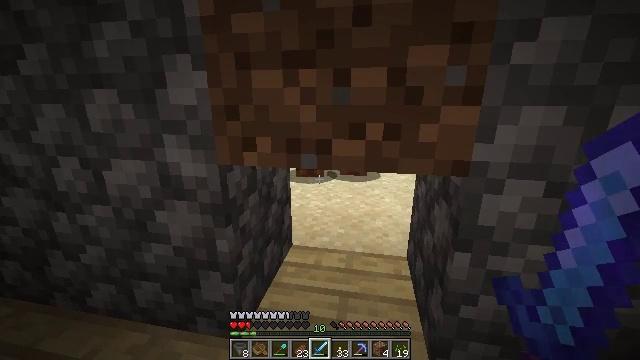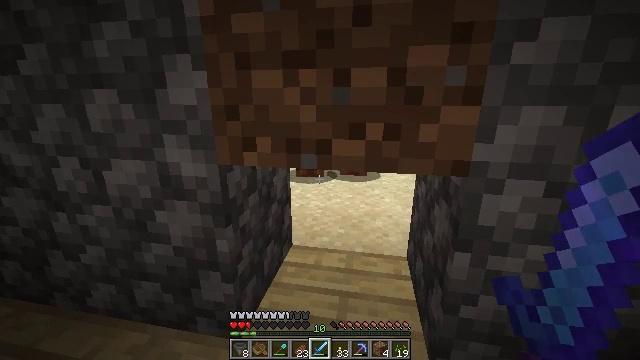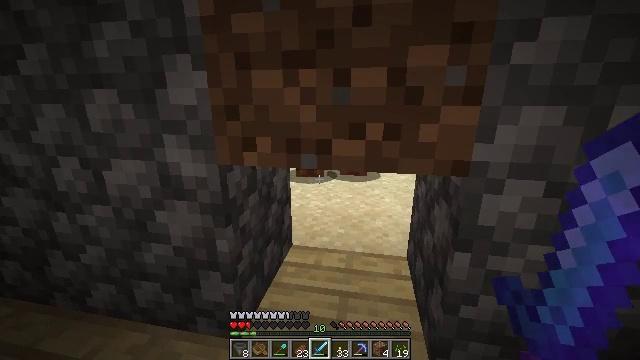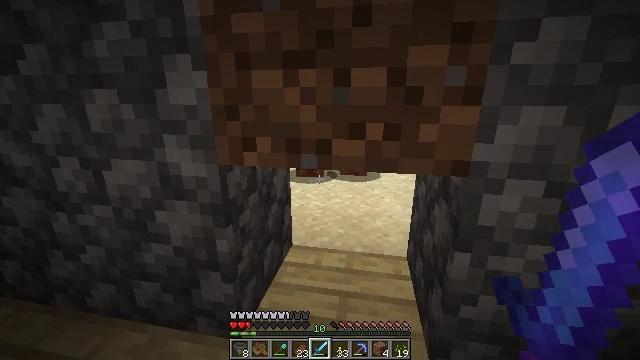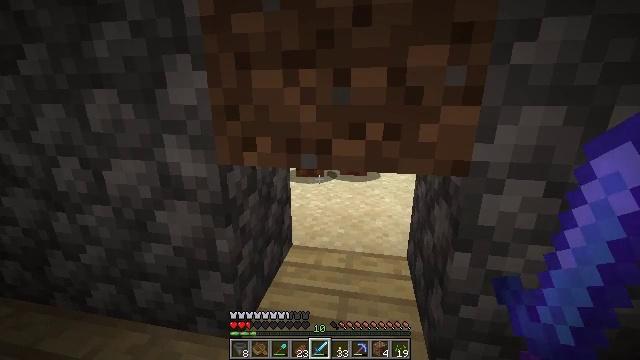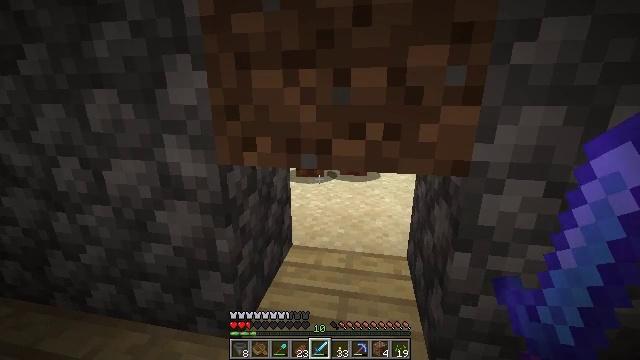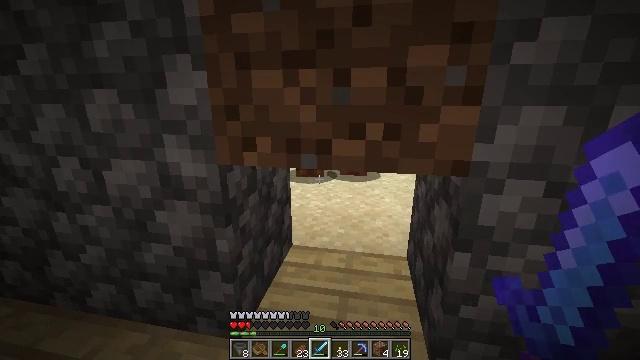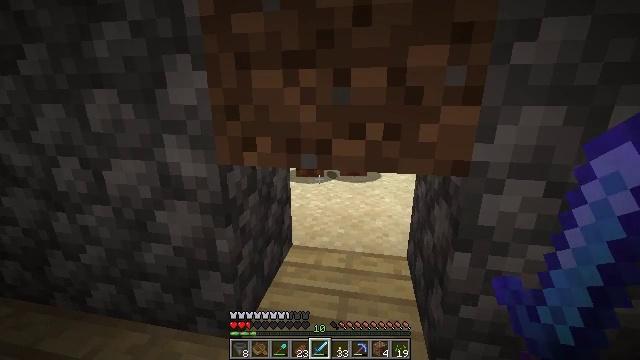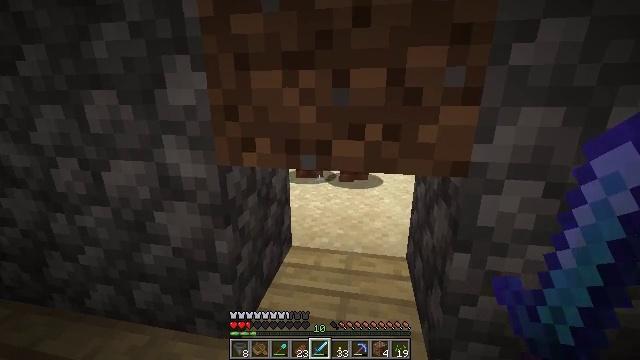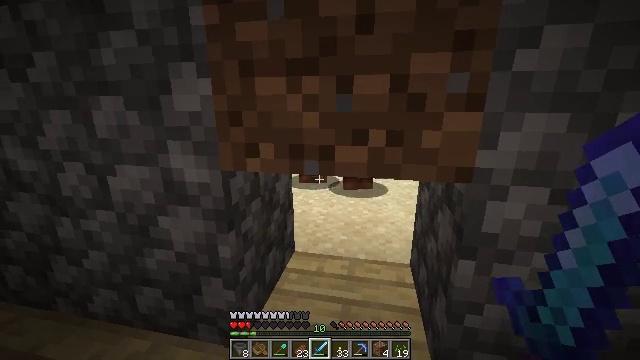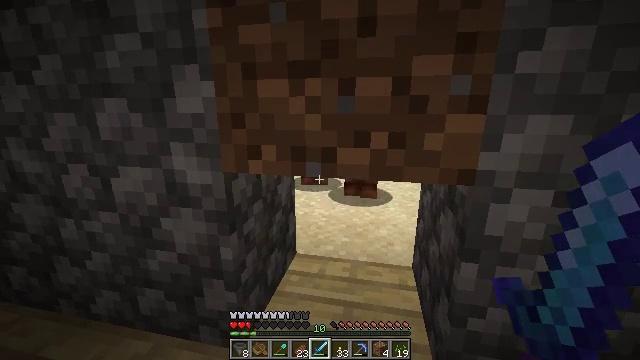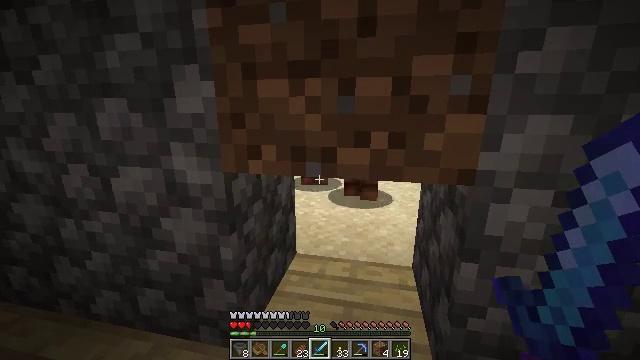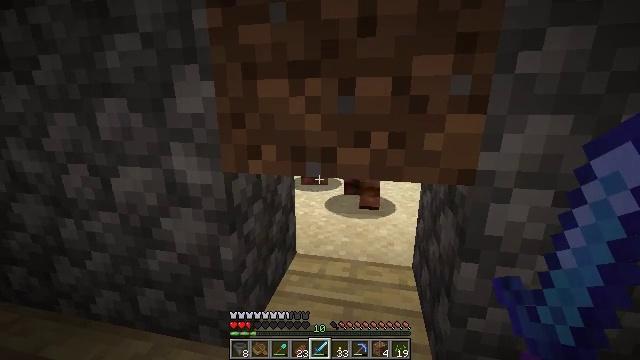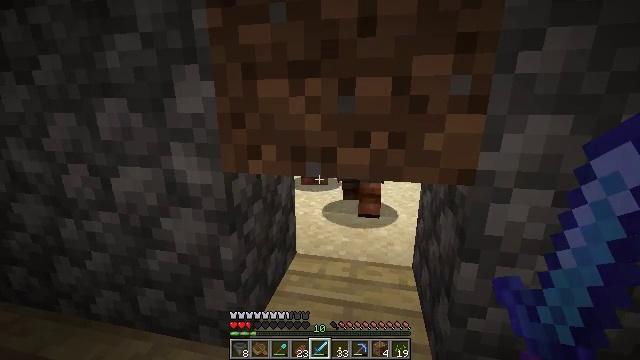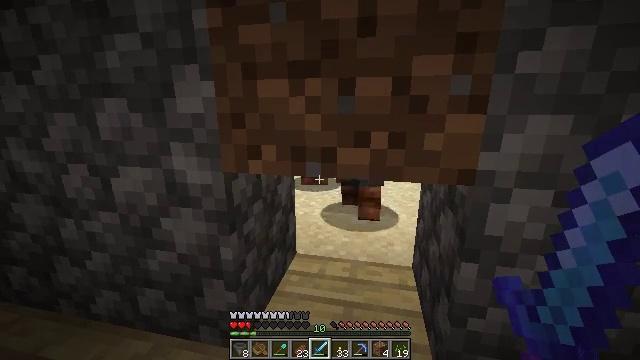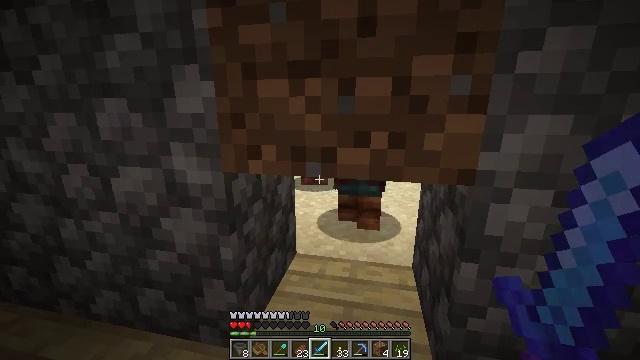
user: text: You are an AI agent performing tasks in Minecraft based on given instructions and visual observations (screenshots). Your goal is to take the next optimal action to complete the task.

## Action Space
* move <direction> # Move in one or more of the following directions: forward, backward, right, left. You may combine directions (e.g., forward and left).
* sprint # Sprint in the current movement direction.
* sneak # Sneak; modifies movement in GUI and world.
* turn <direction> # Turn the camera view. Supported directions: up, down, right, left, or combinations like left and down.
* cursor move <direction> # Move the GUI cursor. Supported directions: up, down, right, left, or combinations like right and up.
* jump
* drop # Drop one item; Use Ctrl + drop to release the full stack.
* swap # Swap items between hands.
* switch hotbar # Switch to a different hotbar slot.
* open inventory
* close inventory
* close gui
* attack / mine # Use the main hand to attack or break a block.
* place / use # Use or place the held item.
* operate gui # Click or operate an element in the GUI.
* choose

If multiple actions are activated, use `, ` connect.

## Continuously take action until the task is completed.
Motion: motion action
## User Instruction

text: Hunt the pillager.
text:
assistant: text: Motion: sneak
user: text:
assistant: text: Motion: sneak
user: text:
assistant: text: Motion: sneak
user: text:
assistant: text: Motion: sneak
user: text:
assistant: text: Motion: sneak
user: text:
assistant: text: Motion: sneak
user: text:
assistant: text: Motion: sneak
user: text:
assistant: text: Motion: sneak
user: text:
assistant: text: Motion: sneak, turn up
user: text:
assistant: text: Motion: sneak
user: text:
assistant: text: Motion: sneak
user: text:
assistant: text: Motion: sneak
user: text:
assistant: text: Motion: sneak
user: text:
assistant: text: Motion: sneak
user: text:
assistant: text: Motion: sneak
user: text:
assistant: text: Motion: sneak
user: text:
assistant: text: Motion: sneak
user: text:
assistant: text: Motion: sneak, turn right
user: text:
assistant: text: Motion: sneak, turn right and down
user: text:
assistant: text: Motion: sneak, turn right and down
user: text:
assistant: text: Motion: sneak, turn right
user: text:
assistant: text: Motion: sneak
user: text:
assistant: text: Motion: sneak
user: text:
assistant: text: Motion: sneak, attack / mine
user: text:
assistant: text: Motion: sneak, attack / mine
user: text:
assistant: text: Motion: sneak, attack / mine
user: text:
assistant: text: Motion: sneak, attack / mine
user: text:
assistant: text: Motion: sneak, attack / mine
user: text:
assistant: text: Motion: sneak